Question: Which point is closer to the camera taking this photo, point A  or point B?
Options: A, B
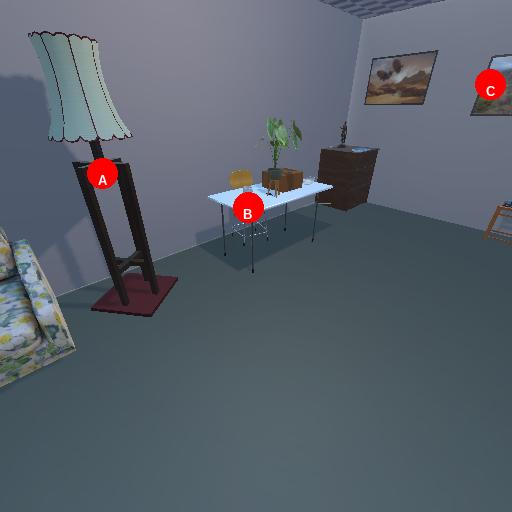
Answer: A